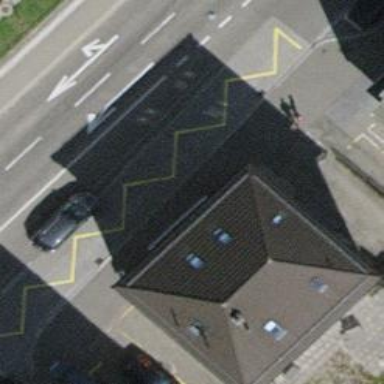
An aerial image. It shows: Bus stop with platform for public transport.